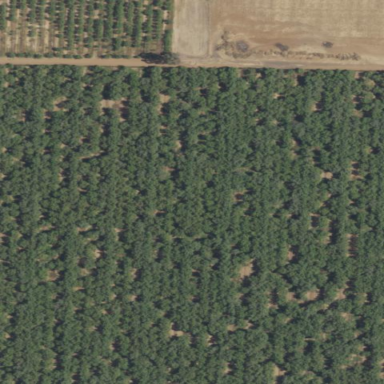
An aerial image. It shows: Picturesque almond orchard with open space properties.